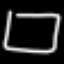
Label: square